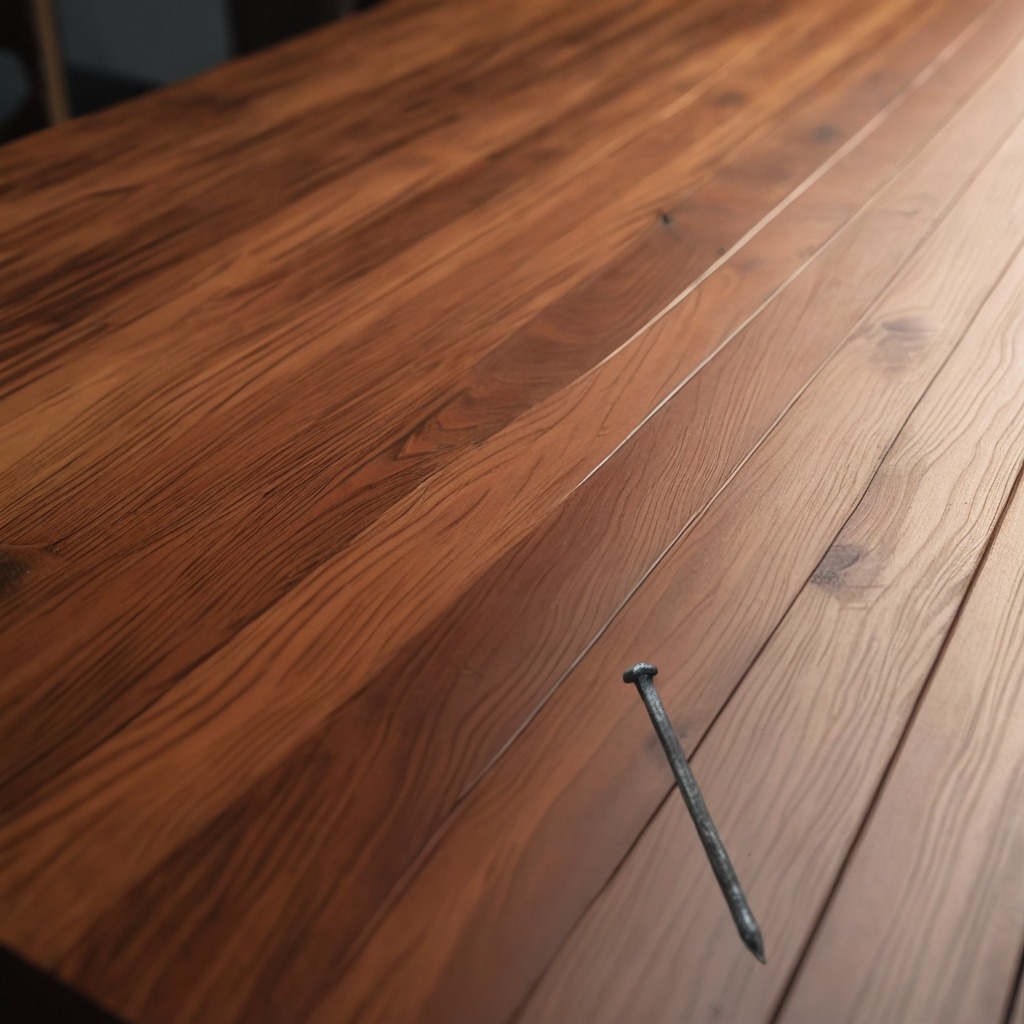
An iron nail is lying on the wooden table in a carpentry studio.